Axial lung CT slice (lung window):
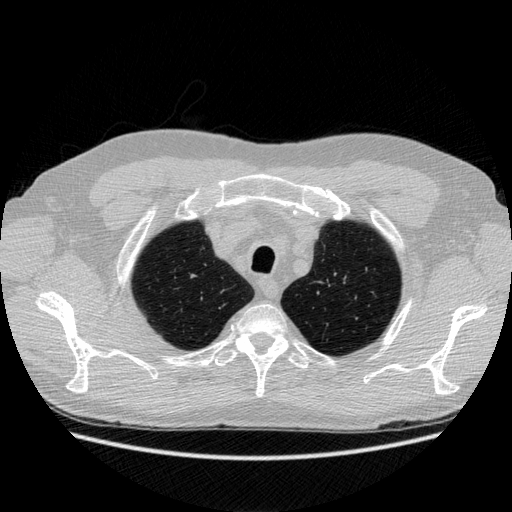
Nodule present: no